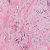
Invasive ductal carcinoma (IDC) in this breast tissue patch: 1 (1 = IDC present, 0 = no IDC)